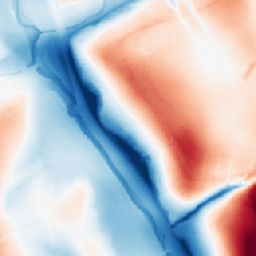
Category: classical
Decomposition family: gaussian_anisotropic
Decomposition parameters: sigma_x: 50
sigma_y: 2
Upsampling method: area
Upsampling parameters: scale: 8
Upsampling scale: 8